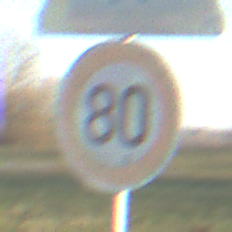
Verkehrszeichen: Geschwindigkeit80
Zusatzzeichen oben: EinseitigVerengteFahrbahnRechts
Umgebung: Outdoor, Nature
Tageszeit: MorningAfternoon
Wetter: Clear
Licht: Natural
Jahreszeit: Winter
Kontrast: HighContrast